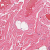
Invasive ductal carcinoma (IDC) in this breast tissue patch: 0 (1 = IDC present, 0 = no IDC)